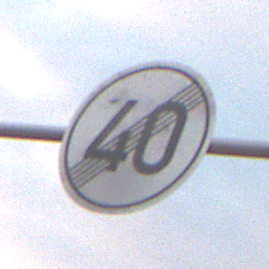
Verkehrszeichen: EndeGeschwindigkeit40
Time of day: SunriseSunset
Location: Outdoor (Nature)
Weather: PartlyCloudy
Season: NotSpecified
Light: Natural